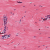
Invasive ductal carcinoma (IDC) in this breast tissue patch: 0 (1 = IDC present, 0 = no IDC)